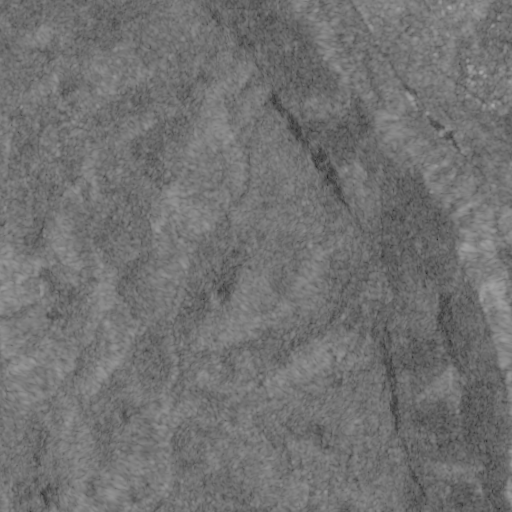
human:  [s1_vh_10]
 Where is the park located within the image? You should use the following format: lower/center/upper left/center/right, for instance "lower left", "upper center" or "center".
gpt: The park is located in the upper right of the image.
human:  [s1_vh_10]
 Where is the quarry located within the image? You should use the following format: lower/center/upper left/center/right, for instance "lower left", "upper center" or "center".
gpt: The quarry is located in the lower right of the image.
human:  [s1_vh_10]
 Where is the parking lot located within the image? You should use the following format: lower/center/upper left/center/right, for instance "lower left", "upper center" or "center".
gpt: There is no parking lot in the image.

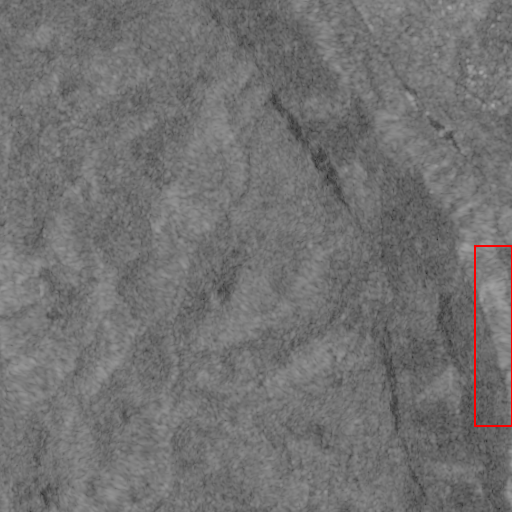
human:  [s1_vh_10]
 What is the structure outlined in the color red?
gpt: The structure outlined in red is a quarry.
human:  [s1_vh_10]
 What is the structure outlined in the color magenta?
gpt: There is no magenta outline.